Question: I'm developing WP8 app and i want to know my post method is correct or not because i'm unable to post my data in the url it produces an exception..
'''
public class Register
{
public int id { get; set; }
public string password_reset_hash { get; set; }
public string temp_password { get; set; }
public bool remember_me { get; set; }
public string activation_hash { get; set; }
public string ip_address { get; set; }
public bool status { get; set; }
public bool activated { get; set; }
public string permissions { get; set; }
public DateTime last_login { get; set; }
public DateTime created_at { get; set; }
public DateTime updated_at { get; set; }
public string email { get; set; }
public string password { get; set; }
public string conformpassword { get; set; }
public string username { get; set; }
}
'''
'''
public void btn_register_click(object sender, RoutedEventArgs e)
{
string url="myurl";
Register res=new Register();// my class
res.email = txt_email.Text;
res.password = txt_password.Text;
res.conformpassword = txt_conf_psswrd.Text;
res.username = txt_username.Text;
res.created_at = DateTime.Now;
res.last_login = DateTime.Now;
res.updated_at = DateTime.Now;
res.status = true;
json = JsonConvert.SerializeObject(res);
WebClient wc = new WebClient();
var URI = new Uri(url);
wc.Headers["Content-Type"] = "application/json";
wc.Headers["ACCEPT"] = "application/json";
wc.UploadStringCompleted += new UploadStringCompletedEventHandler(wc_UploadStringCompleted);
wc.UploadStringAsync(URI, "POST", json);
}
private void wc_UploadStringCompleted(object sender, UploadStringCompletedEventArgs e)
{
try
{
MessageBox.Show(e.Result);
//e.result fetches you the response against your POST request.
}
catch (Exception exc)
{
MessageBox.Show(exc.ToString()); //i'm getting error here..
}
}
'''

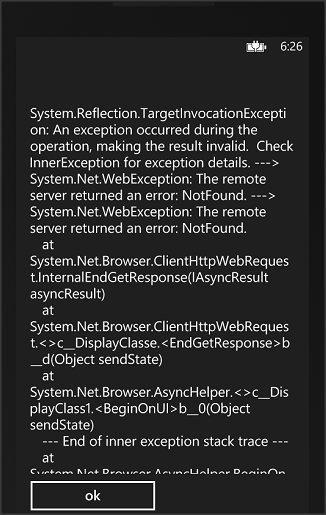
Answer: 1. you should use HttpClient or RestSharp(http://www.nuget.org/packages/RestSharp/).
2. if api base on .net use jsonp or use web api 2 with EnableCors